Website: apple
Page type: account-selection
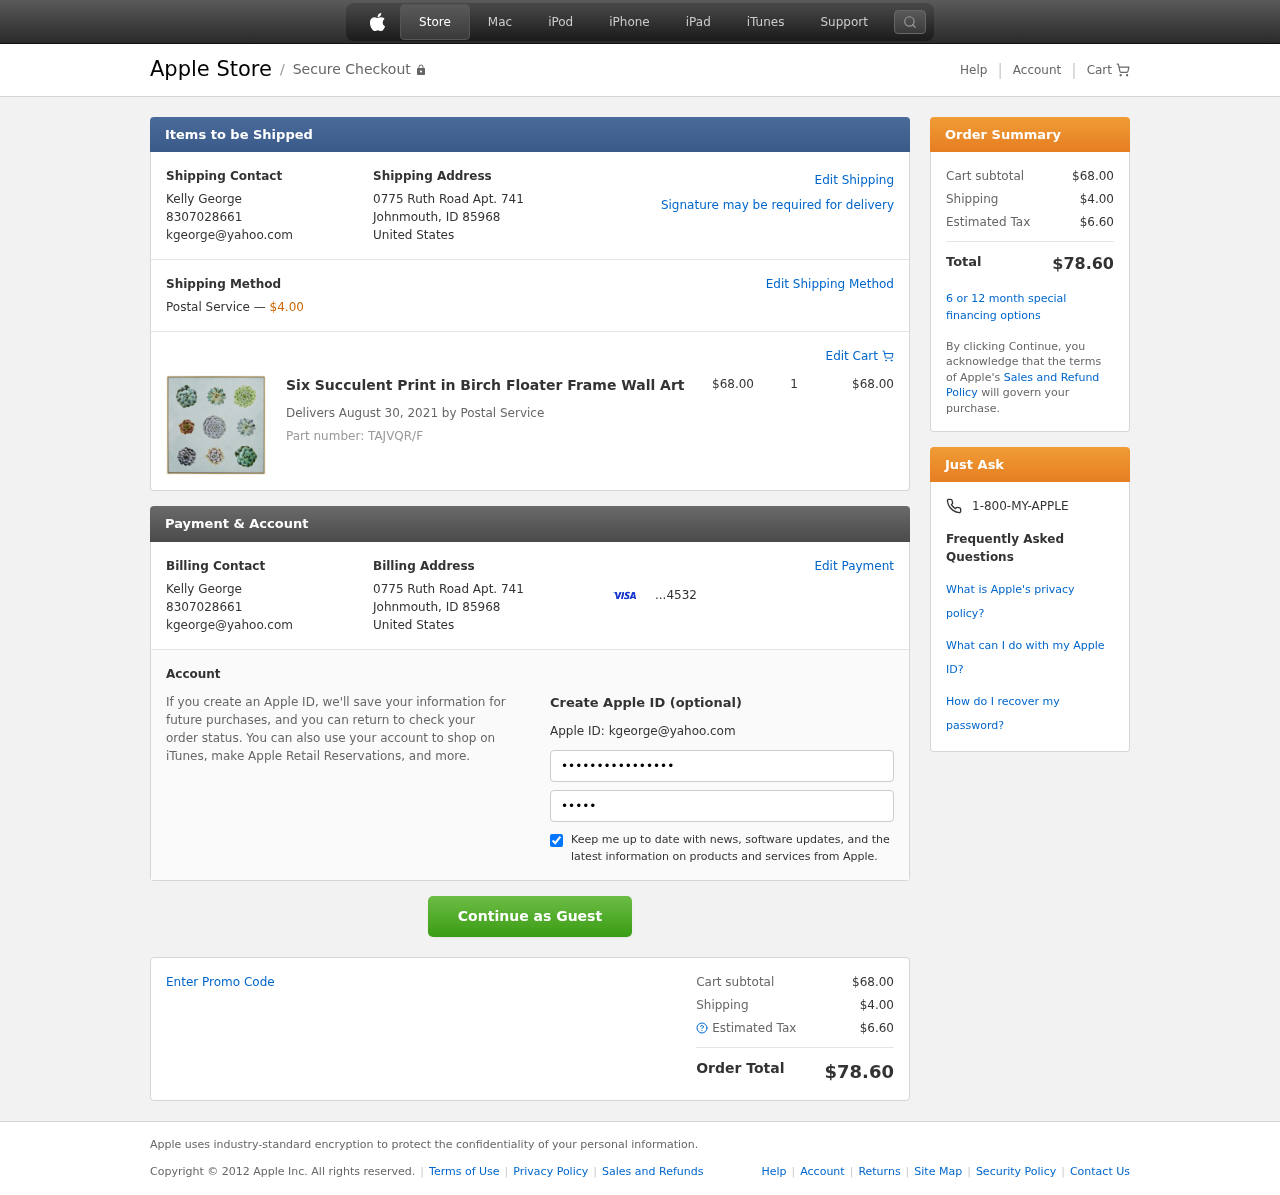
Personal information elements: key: PII_CARD_LAST4
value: ...4532
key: PII_CITY_STATE_ZIP
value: Johnmouth, ID 85968
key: PII_COUNTRY
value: United States
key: PII_EMAIL
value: kgeorge@yahoo.com
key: PII_FULLNAME
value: Kelly George
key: PII_PHONE
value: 8307028661
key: PII_STREET
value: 0775 Ruth Road Apt. 741
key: PII_FIRSTNAME
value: Kelly
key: PII_LASTNAME
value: George
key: PII_FULLNAME2
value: Kelly George
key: PII_FULLNAME3
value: Kelly George
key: PII_FIRSTNAME2
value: Kelly
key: PII_FIRSTNAME3
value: Kelly
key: PII_LASTNAME2
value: George
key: PII_LASTNAME3
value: George
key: PII_FIRSTNAME_DERIVED
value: Kelly
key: PII_LASTNAME_DERIVED
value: George
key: PII_FULLNAME_DERIVED
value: Kelly George
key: PII_NAME_FULL_DERIVED
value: Kelly George
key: PII_PHONE_LINE
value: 8661
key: PII_PHONE_SUFFIX
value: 8661
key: PII_PHONE2
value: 8307028661
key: PII_PHONE3
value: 8307028661
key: PII_PHONE_NUMERIC
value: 8307028661
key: PII_PHONE_LINE_NUMERIC
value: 8661
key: PII_PHONE_SUFFIX_NUMERIC
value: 8661
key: PII_PHONE2_NUMERIC
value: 8307028661
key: PII_PHONE3_NUMERIC
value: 8307028661
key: PII_PHONE_DIGITS
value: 8307028661
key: PII_PHONE_LAST4
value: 8661
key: PII_EMAIL2
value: kgeorge@yahoo.com
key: PII_EMAIL3
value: kgeorge@yahoo.com
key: PII_STREET2
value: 0775 Ruth Road Apt. 741
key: PII_CITY_STATE_ZIP2
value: Johnmouth, ID 85968
Product elements: key: PRODUCT1_NAME
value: Six Succulent Print in Birch Floater Frame Wall Art
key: PRODUCT1_PRICE
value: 68
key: PRODUCT1_QUANTITY
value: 1
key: PRODUCT_PART_NUMBER
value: Part number: TAJVQR/F
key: PRODUCT_TOTAL
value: $68.00
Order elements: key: ORDER_SHIPPING_COST
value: $4.00
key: ORDER_DELIVERY_DATE
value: Delivers August 30, 2021 by Postal Service
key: ORDER_SUBTOTAL
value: $68.00
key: ORDER_TAX
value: $6.60
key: ORDER_TOTAL
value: $78.60